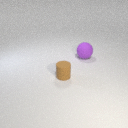
large purple rubber sphere behind small brown rubber cylinder